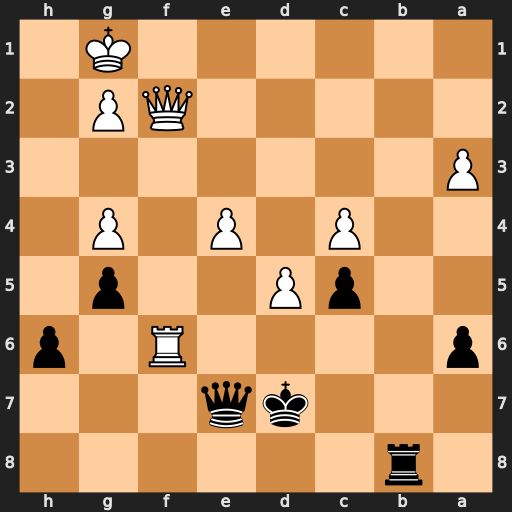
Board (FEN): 1r6/3kq3/p4R1p/2pP2p1/2P1P1P1/P7/5QP1/6K1
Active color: b
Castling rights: -
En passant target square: -
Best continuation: Rb1+ Kh2 Qe5+ g3 Rb2